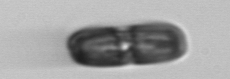
Label: Ephemera